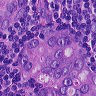
Metastatic tissue present: yes